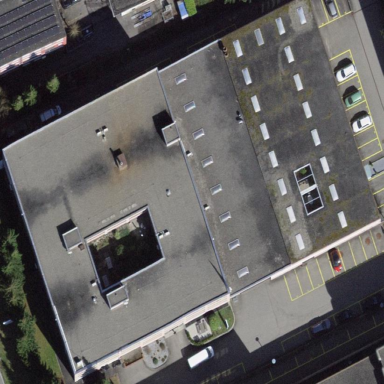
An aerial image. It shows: Commercial building.